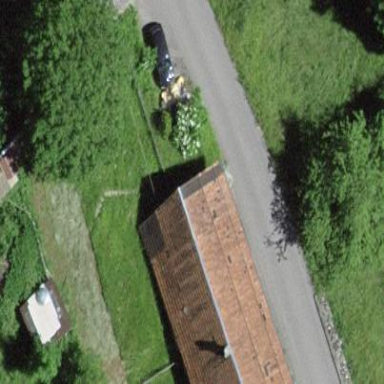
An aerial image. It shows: Farm building.